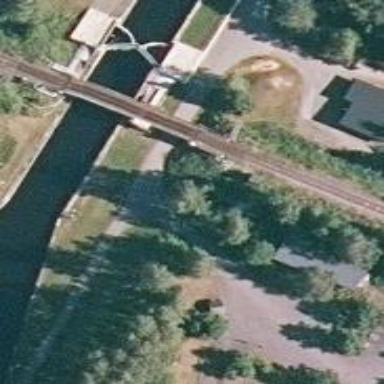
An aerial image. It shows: Continuous rail bridge over railway.